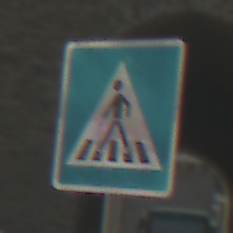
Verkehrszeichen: FussgaengerueberwegRechts
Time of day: MorningAfternoon
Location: Outdoor (Suburban)
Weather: Clear
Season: NotSpecified
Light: Natural